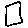
Label: square